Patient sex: M
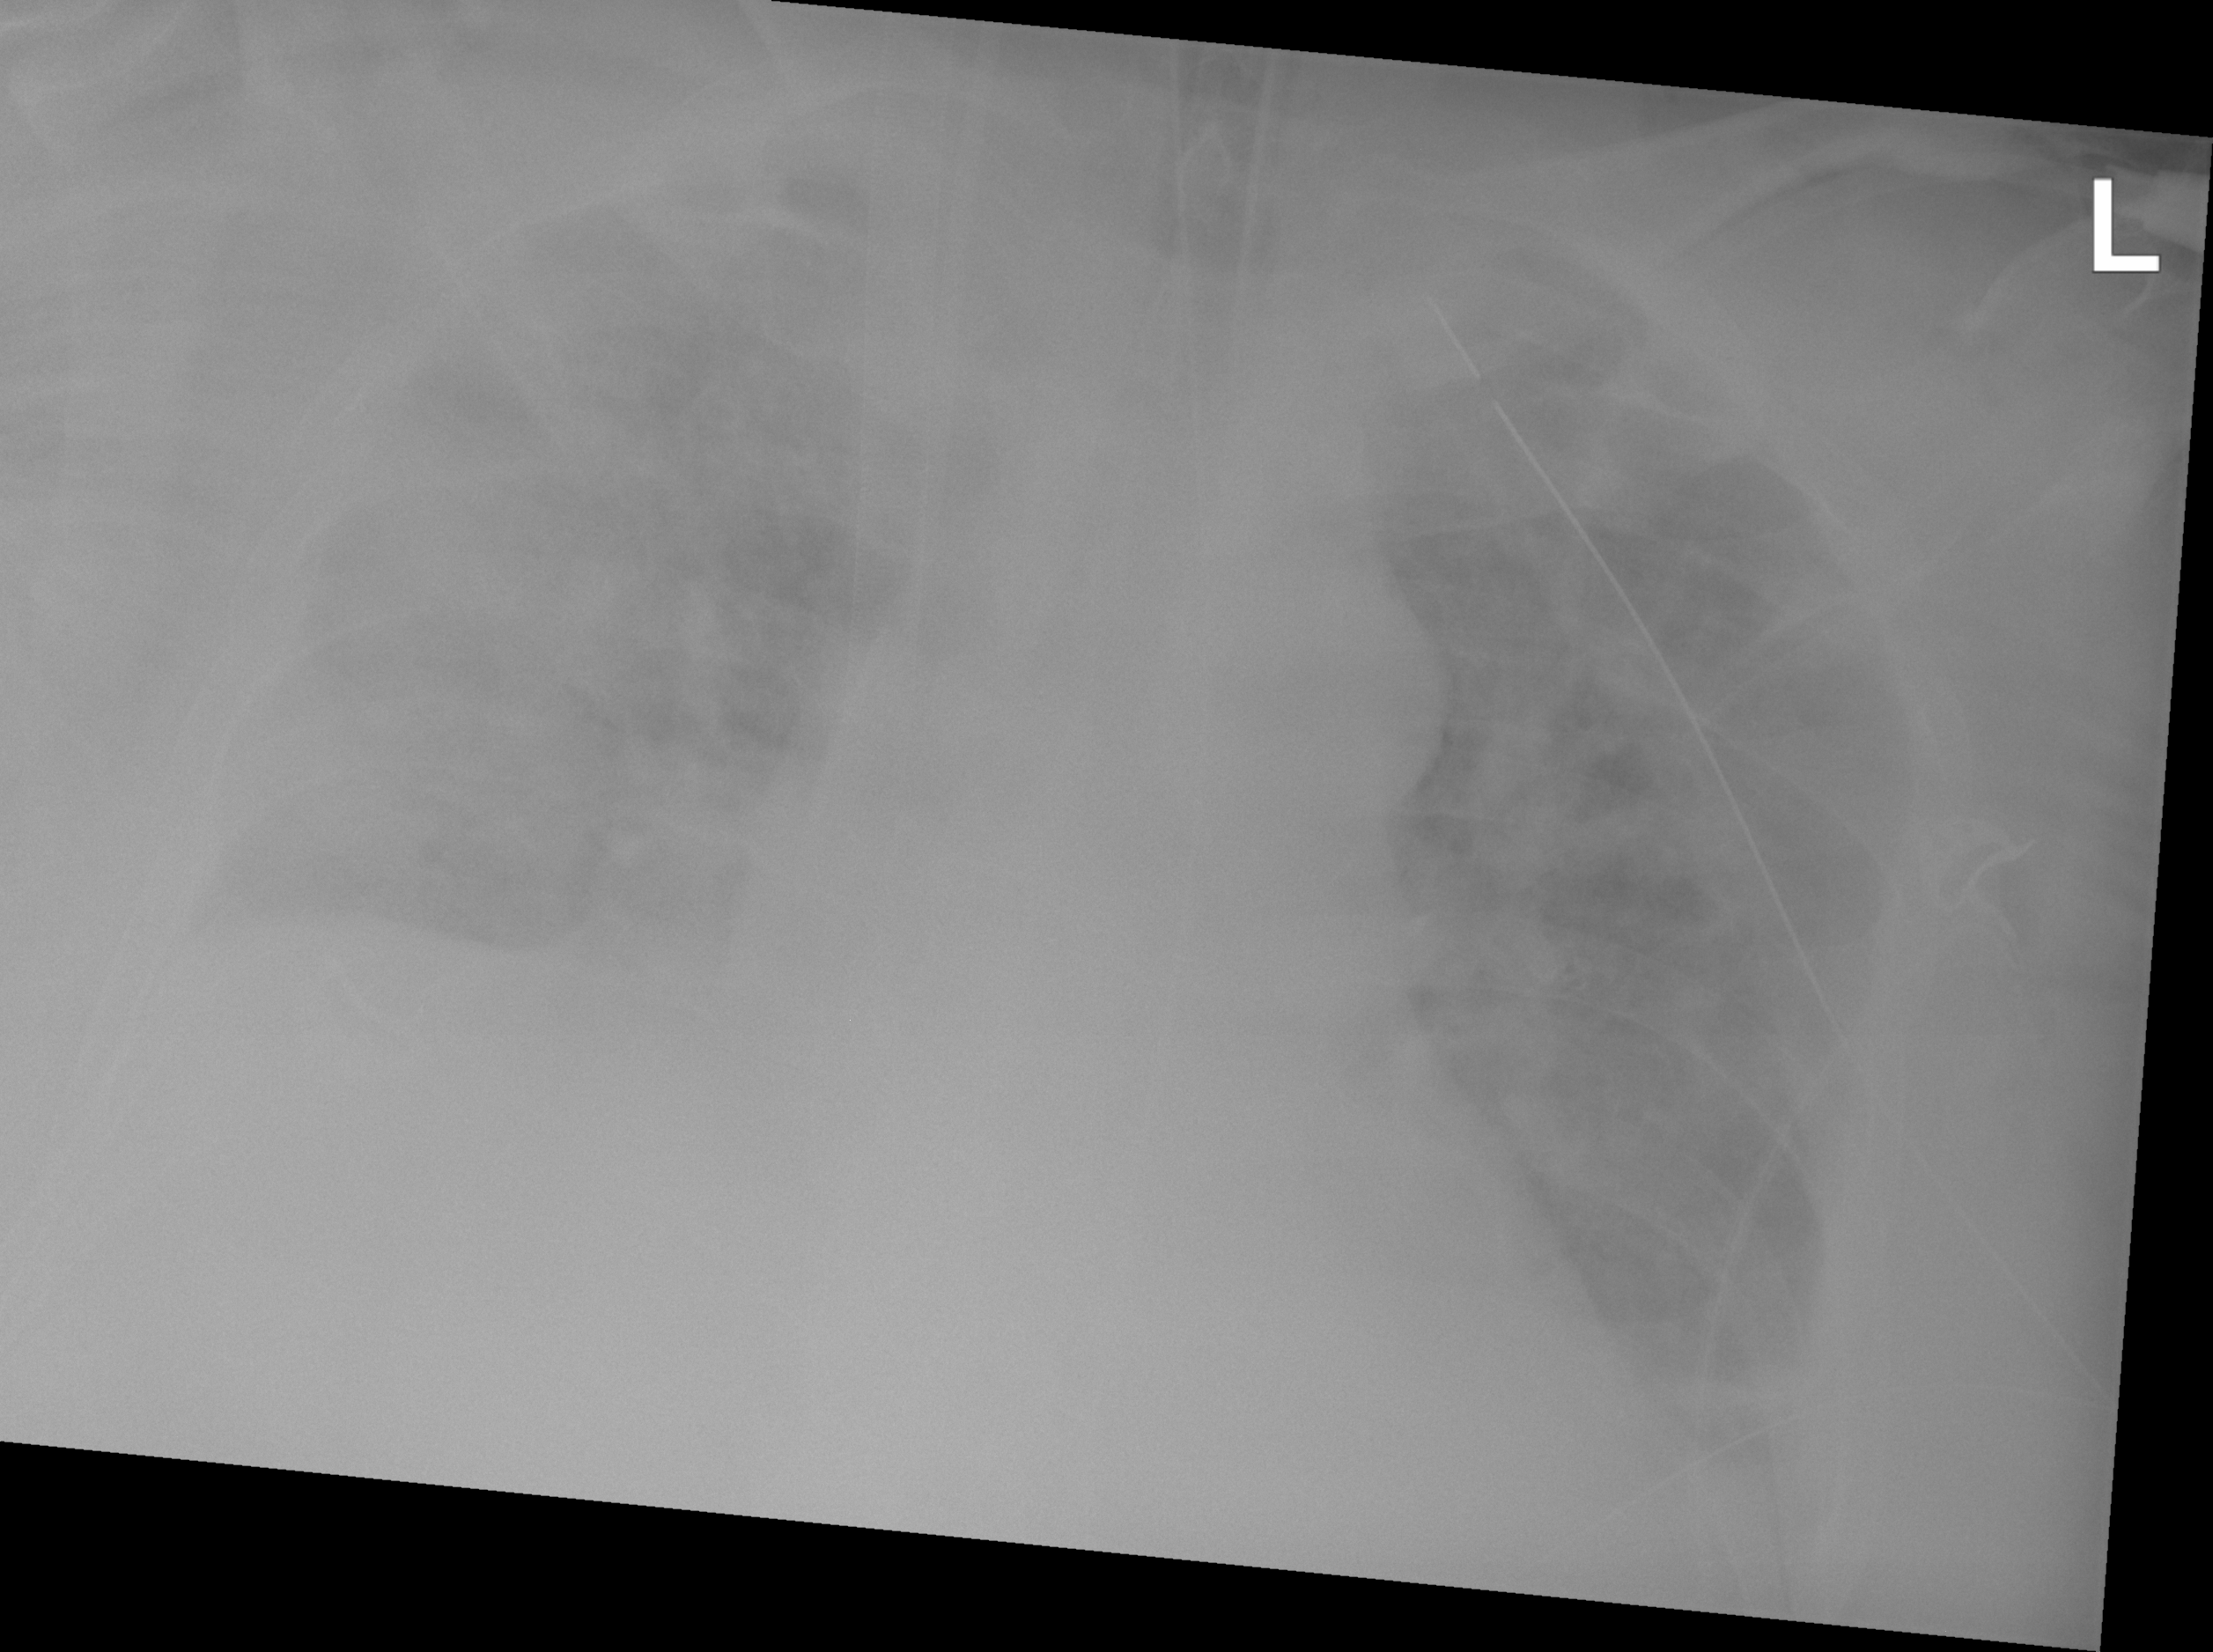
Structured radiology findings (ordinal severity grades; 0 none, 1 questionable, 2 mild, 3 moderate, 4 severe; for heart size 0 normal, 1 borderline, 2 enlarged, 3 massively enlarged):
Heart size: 2
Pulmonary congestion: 0
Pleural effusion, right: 2
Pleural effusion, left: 2
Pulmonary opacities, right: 3
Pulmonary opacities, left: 2
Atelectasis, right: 2
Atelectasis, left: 2